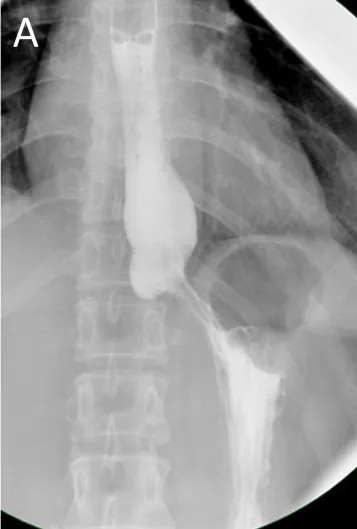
(A, B) No esophageal leakage was found during the barium swallow.
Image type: radiology (x_ray)